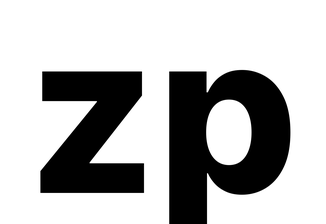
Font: Inter_ExtraBold